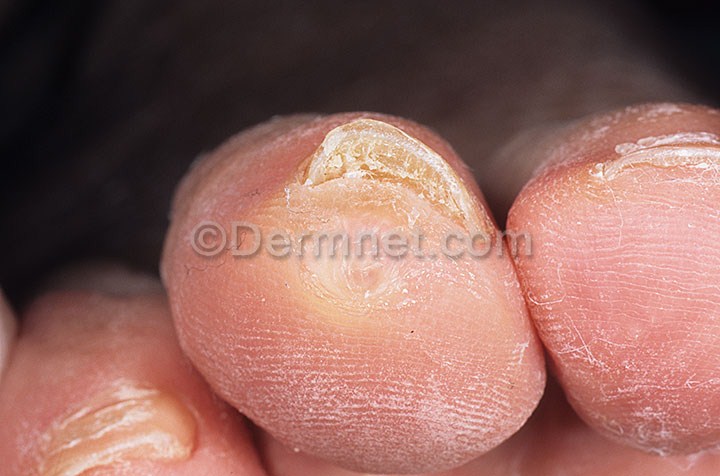
Disease: Warts Molluscum and other Viral Infections